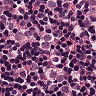
Metastatic tissue present: yes